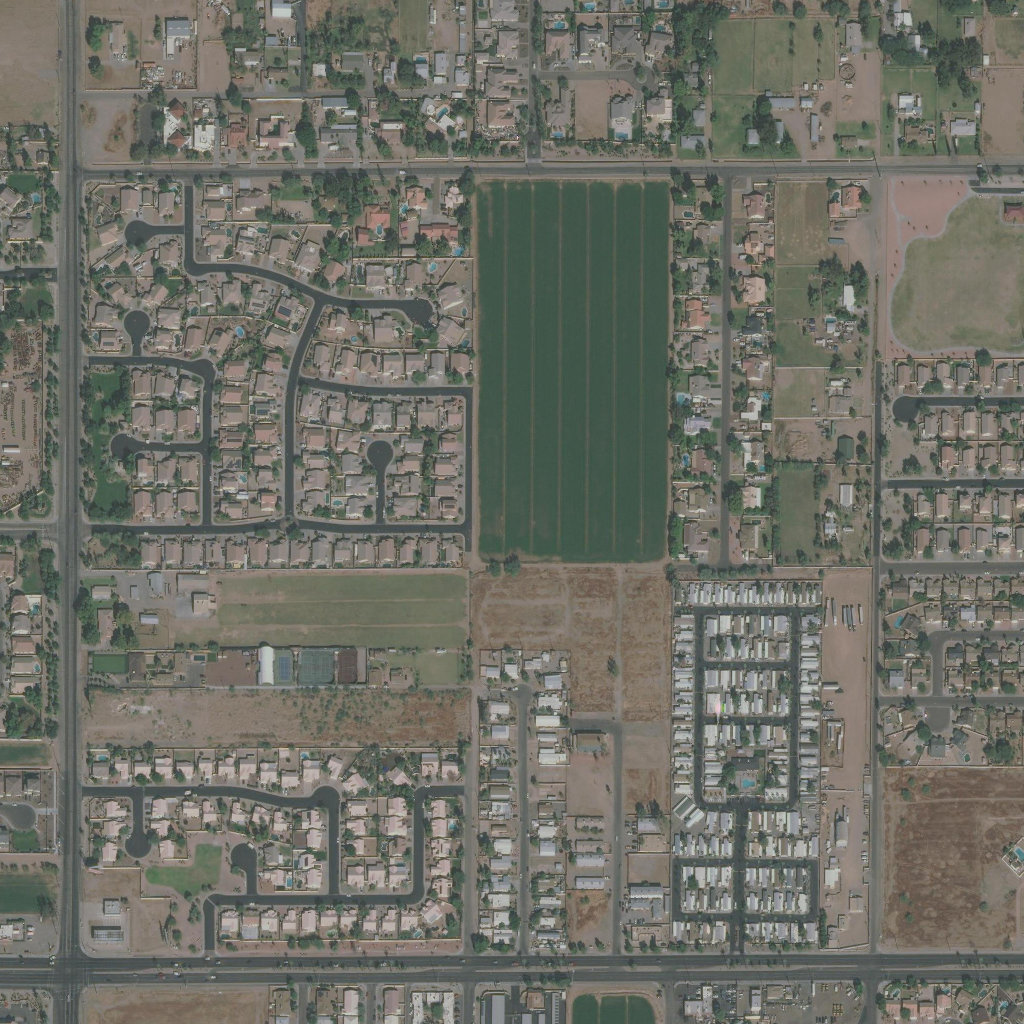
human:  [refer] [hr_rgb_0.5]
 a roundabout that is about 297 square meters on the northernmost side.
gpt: <box>[[61, 6, 63, 8, 0]]</box>